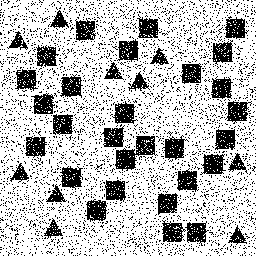
Squares: 28
Triangles: 10
Stars: 0
Total shapes: 38